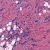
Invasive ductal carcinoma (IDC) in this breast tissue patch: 1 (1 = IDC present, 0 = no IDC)